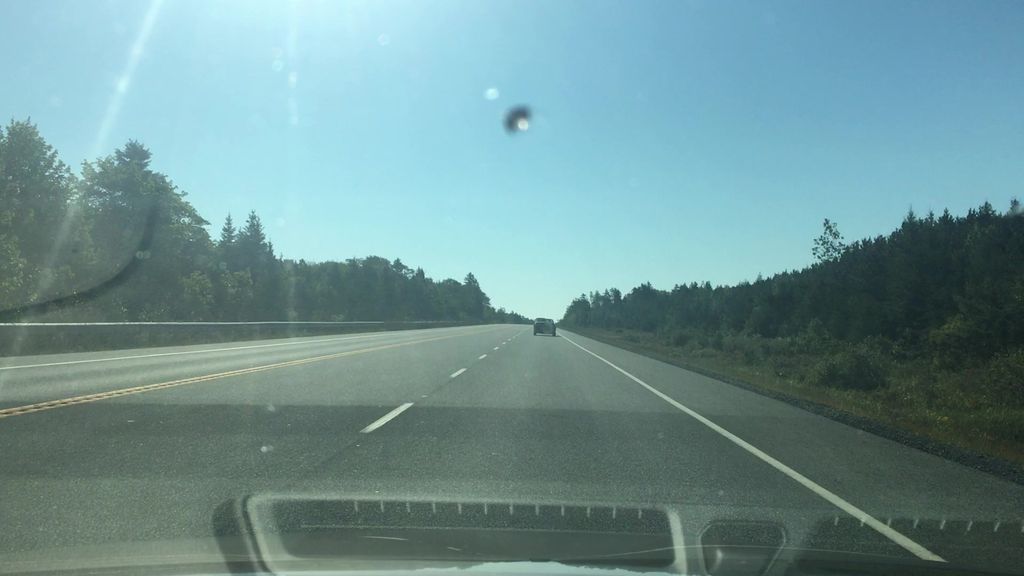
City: halifax